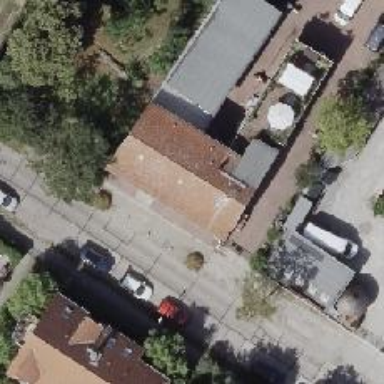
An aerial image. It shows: Motorcycle shop.